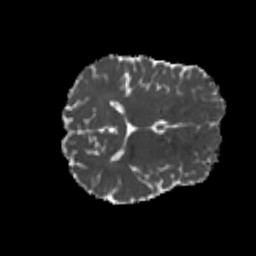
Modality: MD
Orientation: axial
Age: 19
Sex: male
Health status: healthy
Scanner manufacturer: philips
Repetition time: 7.391 s
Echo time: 0.08599 s